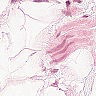
Metastatic tissue present: no